Field crop: tomato
Growth stage: 2
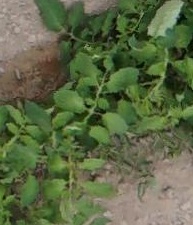
Species: tomato